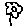
Label: flower